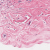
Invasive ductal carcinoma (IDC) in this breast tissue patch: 0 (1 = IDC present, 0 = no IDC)